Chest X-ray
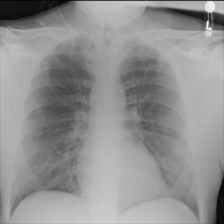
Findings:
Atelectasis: negative
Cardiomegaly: negative
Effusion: negative
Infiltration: negative
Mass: negative
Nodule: negative
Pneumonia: negative
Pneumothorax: negative
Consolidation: negative
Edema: negative
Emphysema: negative
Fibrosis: negative
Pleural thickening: negative
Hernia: negative